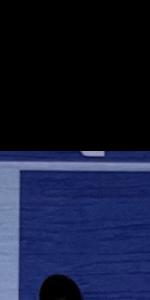
Label: Empty